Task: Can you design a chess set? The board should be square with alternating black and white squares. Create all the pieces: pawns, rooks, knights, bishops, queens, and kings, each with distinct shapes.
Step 3230:
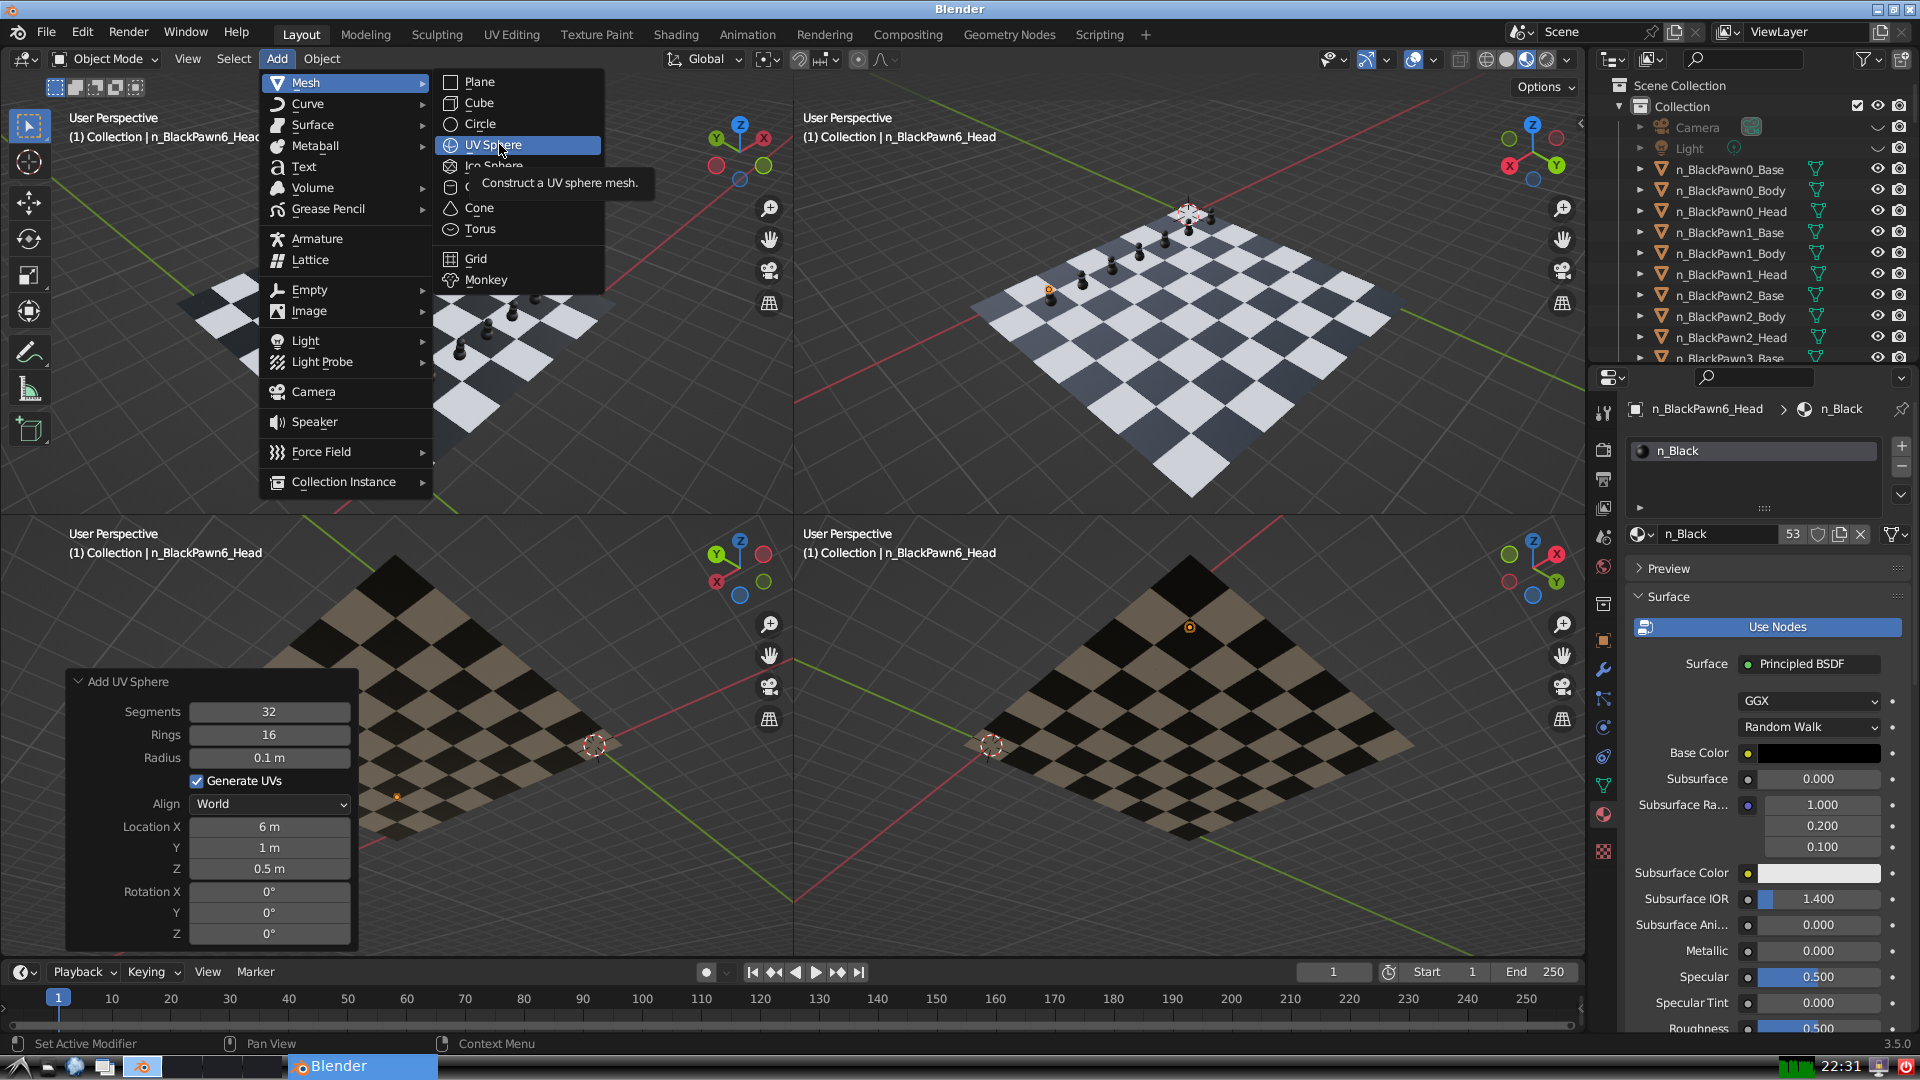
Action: click: no